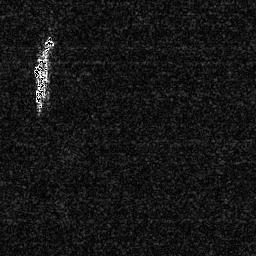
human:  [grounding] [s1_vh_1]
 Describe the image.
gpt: In the satellite image, there is  <ref>1 large ship </ref> <box>[[11, 12, 21, 43, 0]]</box> located at top left.